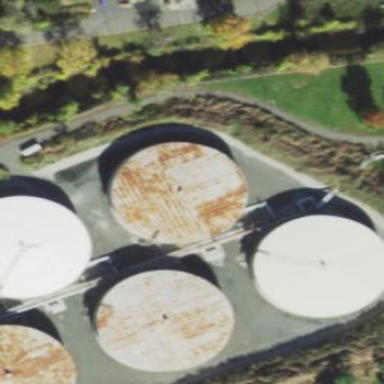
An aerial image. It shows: Silo.